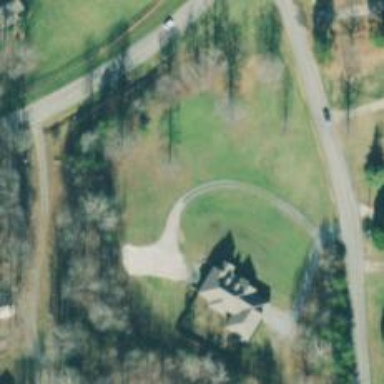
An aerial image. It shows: Driveway leading to service road.